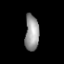
Tissue: lung
Cell type: Endothelial cells
Senescence score: 0.5594
Nuclear area (px): 494
Mean DAPI intensity: 151.136